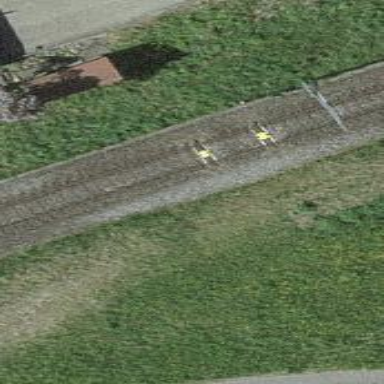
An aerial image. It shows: Single railway track with electrification through contact line.